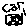
Label: car